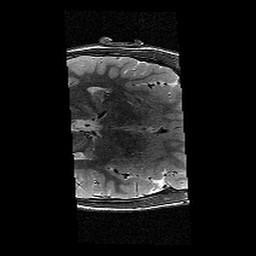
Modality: T2w
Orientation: axial
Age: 12
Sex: male
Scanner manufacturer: siemens
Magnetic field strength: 3 T
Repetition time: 9.23 s
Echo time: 0.067 s